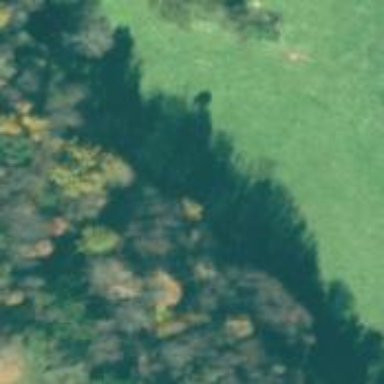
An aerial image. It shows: Serene woodland landscape.